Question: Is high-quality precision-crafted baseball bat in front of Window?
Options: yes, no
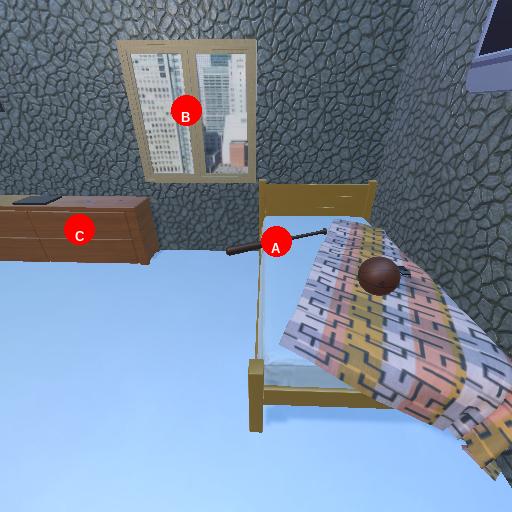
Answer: yes